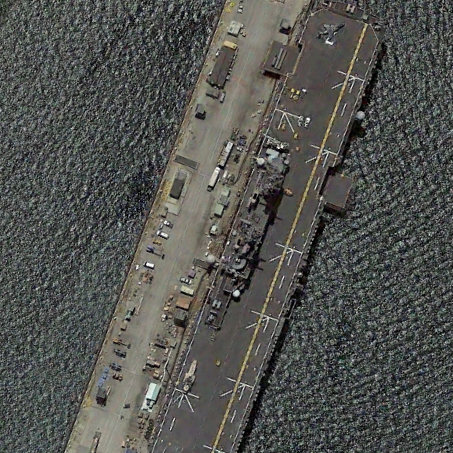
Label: Wasp-class_assault_ship